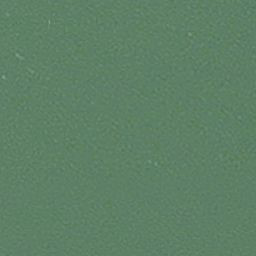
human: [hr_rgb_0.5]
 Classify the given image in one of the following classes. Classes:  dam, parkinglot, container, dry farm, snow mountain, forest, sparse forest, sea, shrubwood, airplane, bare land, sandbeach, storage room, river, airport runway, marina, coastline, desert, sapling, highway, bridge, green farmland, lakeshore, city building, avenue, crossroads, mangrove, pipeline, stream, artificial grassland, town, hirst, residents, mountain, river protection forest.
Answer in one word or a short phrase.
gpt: sea